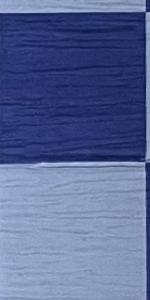
Label: Empty